Field crop: tomato
Growth stage: 2
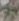
Species: solanum